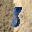
Label: 8